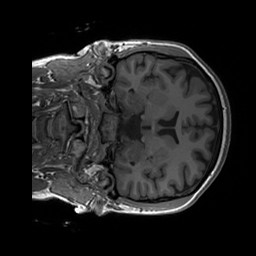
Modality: T1w
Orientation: coronal
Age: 28
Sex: female